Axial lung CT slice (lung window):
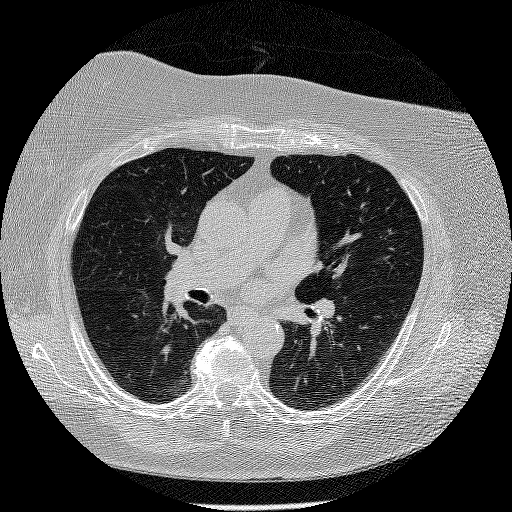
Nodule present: no